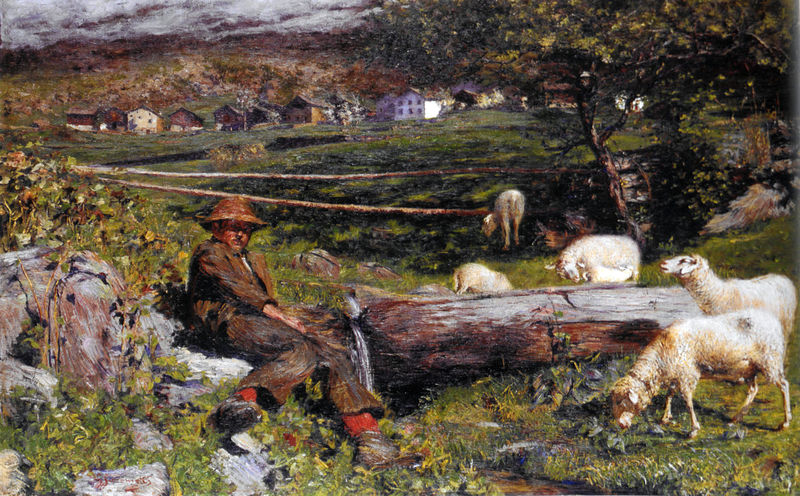
Titel: Montaccio, Hirte mit Schafen
Künstler: Giovanni Giacometti
Institution: Sammlung Christoph Blocher
Schlagwörter: baum, berg, blau, blätter, felsen, gemälde, himmel, laub, mann, schatten, wasser, weiß, wolken, bäume, grün, impressionismus, landschaft, blumen, braun, fenster, grau, hintergrund, holz, hut, licht, schwarz, straße, stroh, blüten, dach, gras, haus, hund, rot, tiere, weg, wiese, zaun, malerei, anzug, bart, hose, jacke, arme, gesicht, inkarnat, stein, steine, öl, bach, baumstamm, ferne, horizont, häuser, hügel, natur, stamm, weide, büsche, pastos, sonne, wege, boden, land, pflanzen, ohren, rosa, wald, brunnen, genre, fell, sommer, liegen, halsband, schuhe, mittag, berge, fels, gebirge, dorf, dächer, lila, violett, grasen, herde, alm, idylle, stämme, essen, strohhut, wolle, socken, liegend, weste, bauer, strümpfe, lamm, schaf, alpen, himmeö, schuh, trog, tränke, gestrüpp, lämmer, schafe, hirte, hirten, hüten, schäfer, ziege, weise, rinne, ziegen, bewuchs, pastoral, lagern, himmer, butterblümchen, süddeutsch, hirt, halsbänder, chinese, giacometti, lahm, mäh, dorft, blölen, haose, wollig, neunzehntes, krückealt, rote socken, #ziege, baumnstamm